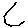
Label: hexagon